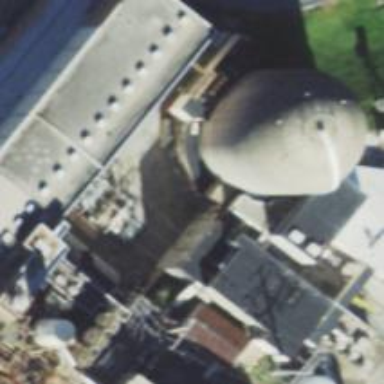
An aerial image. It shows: Nuclear power generator.